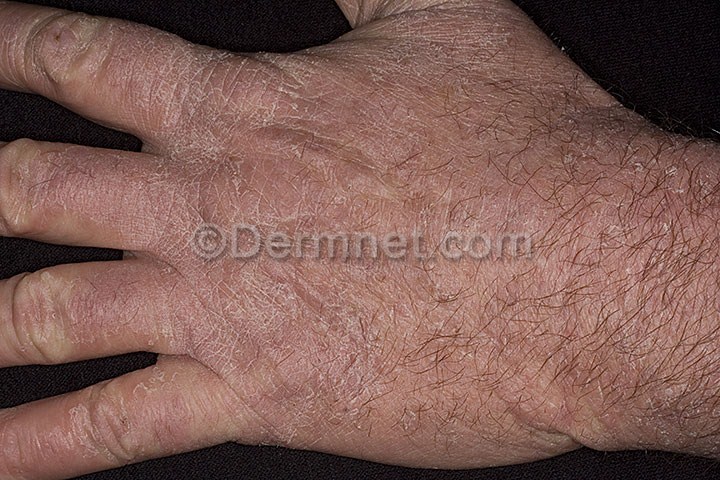
Disease: Tinea Ringworm Candidiasis and other Fungal Infections